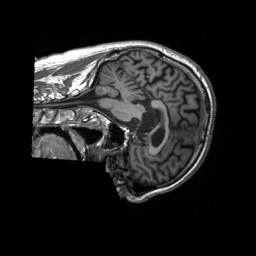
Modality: T1w
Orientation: sagittal
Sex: male
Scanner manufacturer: siemens
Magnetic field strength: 3 T
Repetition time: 2.3 s
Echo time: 0.00226 s